Question: I am trying to figure out a solution/scalable formula/way to assign boxes of a 2D grid to a user.
So let's assume I am using an infinite grid. But there is a center point (0, 0) will be its coordinates. This box will never be assigned.
I need to start from a point outside of that box, (0, 1) let's say, for the first user to be assigned a box on the grid. Then it will move onto (1, 1) for the next user, and (1, 0) for the next, and so on so forth.
Then once all boxes around the origin point have been claimed, move onto the next "layer", e.g. [(2, 2), (2, 1), (2, 0)].
Sorry If this question has been asked before, I don't know what you would really call this.
Also: I am storing how many boxes have been assigned and information like that as-well.

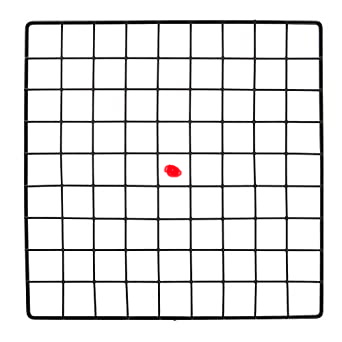
Answer: the most efficient and concise way will be to generate in advance all the coordinates of a given layer into a list. that way it becomes a simple algorithm of permutations of pairs of numbers.
here's a method that will generate all permutations of pairs for given 'n' from '-n' to 'n' and excluding pair '[0,0]' . I am using 'Pair' class from Apache commons library
'''
public List<Pair<Integer, Integer>> generateAllPerm(int n) {
return IntStream.rangeClosed(Math.abs(n)*-1, Math.abs(n))
.mapToObj(i -> IntStream.rangeClosed(Math.abs(n)*-1, Math.abs(n))
.filter(j -> i != 0 || j != 0)
.mapToObj(j -> new ImmutablePair<Integer, Integer>(i, j))
.collect(Collectors.toList())
).flatMap(List::stream)
.collect(Collectors.toList());
'''